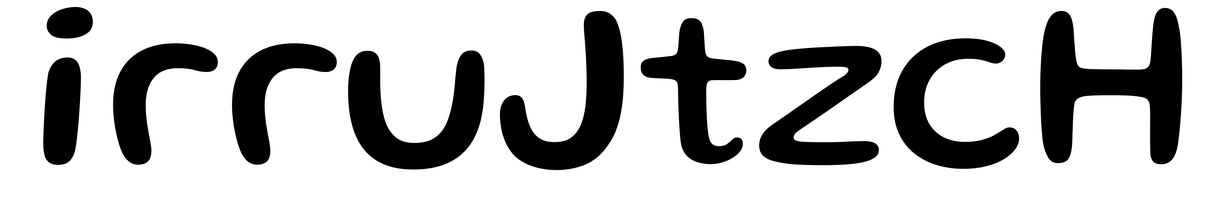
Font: Gluten_Regular